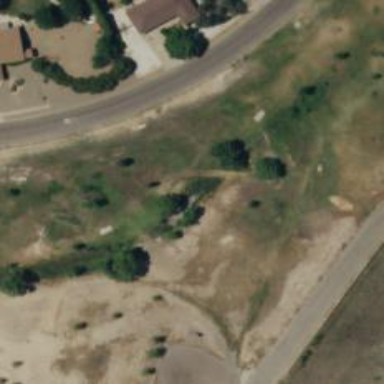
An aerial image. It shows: Disc golf tee area.